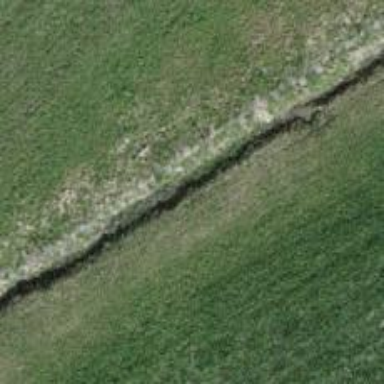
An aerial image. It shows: Ditch in the surroundings.